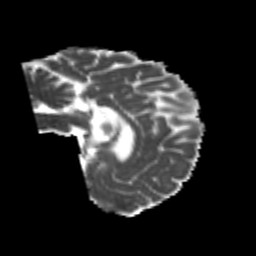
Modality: MD
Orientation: sagittal
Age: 26
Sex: female
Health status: healthy
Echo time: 0.074 s